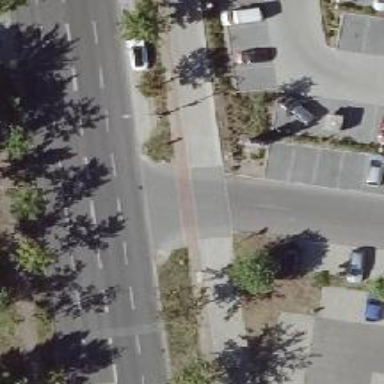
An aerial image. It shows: Path with sidewalk.